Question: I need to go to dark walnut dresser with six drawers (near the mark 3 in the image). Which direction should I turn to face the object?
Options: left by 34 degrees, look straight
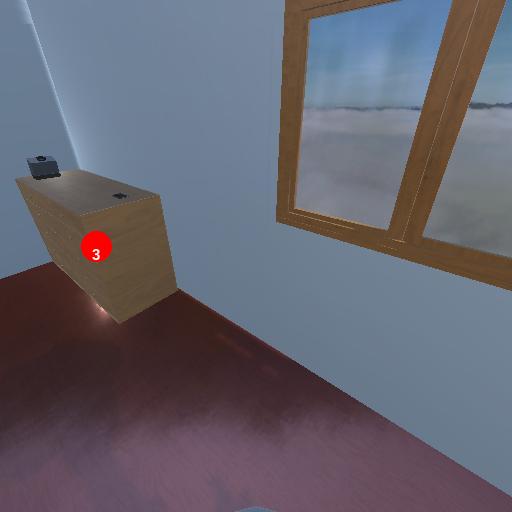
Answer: left by 34 degrees